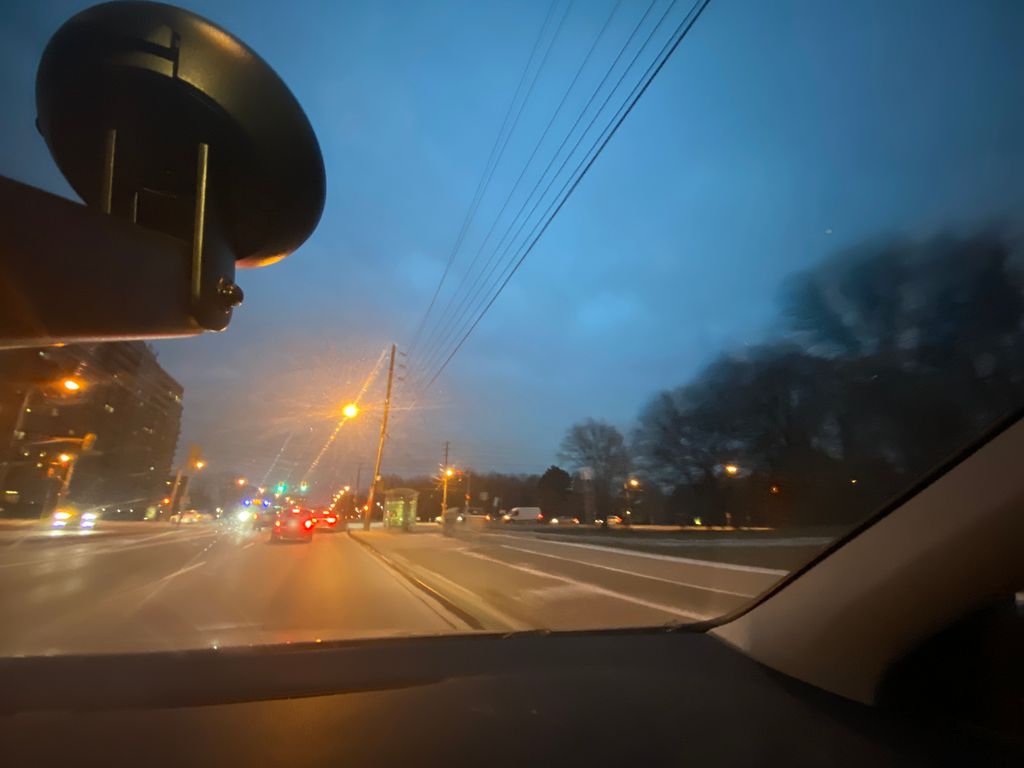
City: toronto